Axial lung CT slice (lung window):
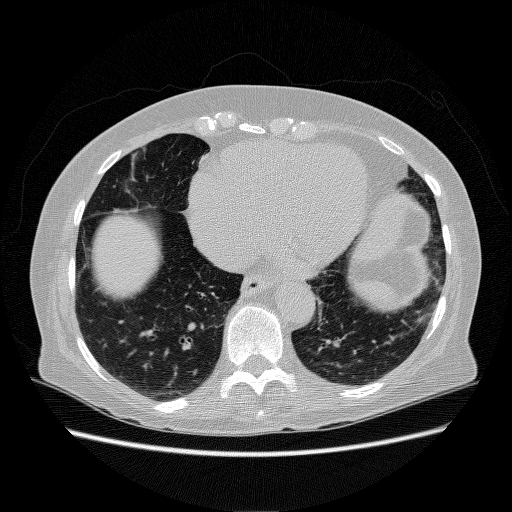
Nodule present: no